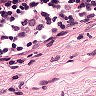
Metastatic tissue present: no